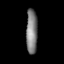
Tissue: prostate
Cell type: T cells
Senescence score: 0.3282
Nuclear area (px): 494
Mean DAPI intensity: 126.771